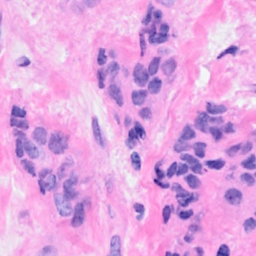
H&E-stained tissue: Breast